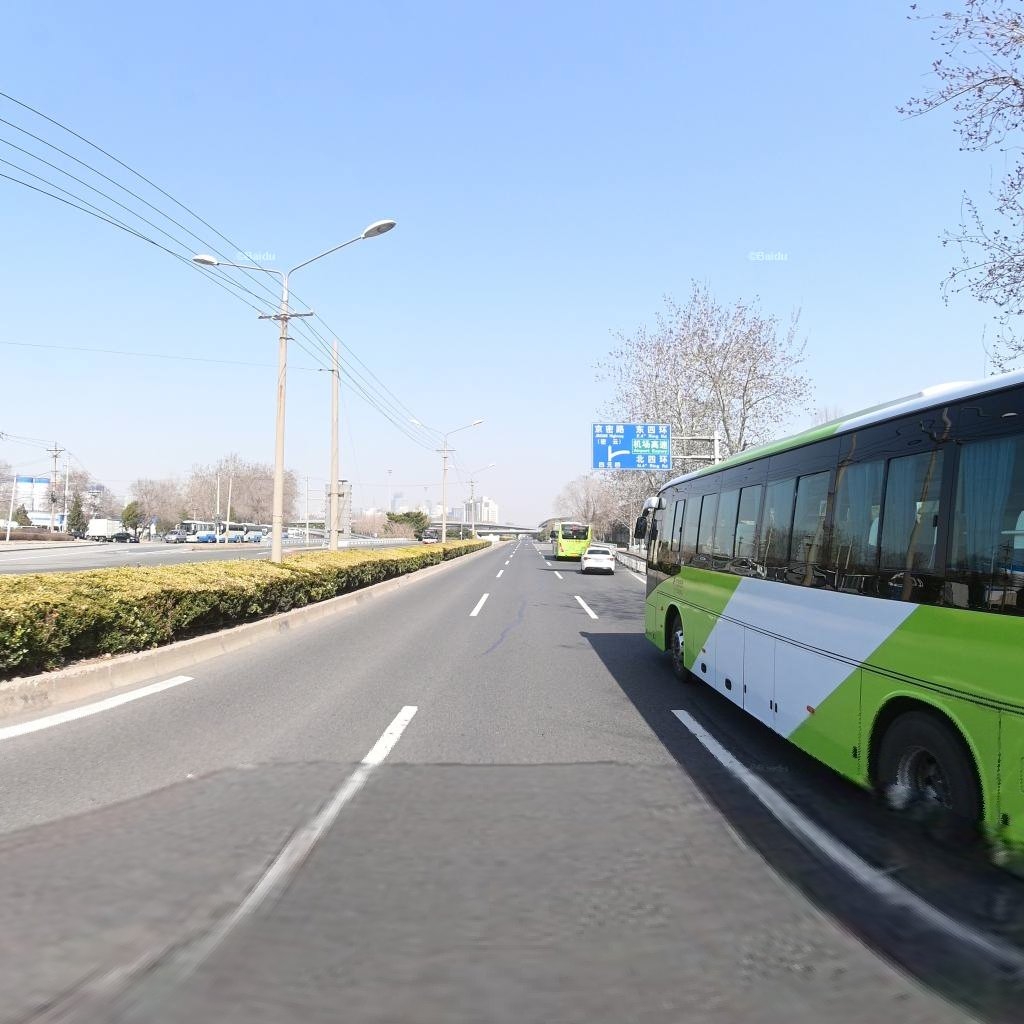
Region: Chaoyang
Road damage annotations: longitudinal patch, longitudinal patch